Question: '''
SELECT --PartnerId,
ScheLineDesc,
PartNumber,
TotalQtyOrder,
TotalShippedQty,
TotalQtyOrder - TotalShippedQty AS TotalBalanceToShip
'''

I need to display TotalQtyOrder in TotalBalanceToShip when TotalShippedQty is Null. Right now, I only get Null.
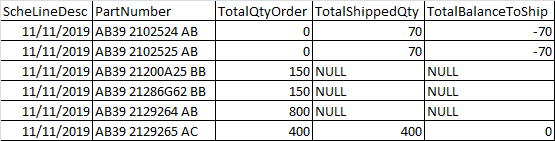
Answer: use 'coalesce()' function
'''
select ScheLineDesc,
PartNumber,
TotalQtyOrder,
TotalShippedQty,
coalesce(TotalQtyOrder, 0) - coalesce(TotalShippedQty, 0) as TotalBalanceToShip
'''